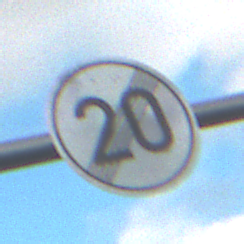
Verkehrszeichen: EndeGeschwindigkeit20
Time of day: SunriseSunset
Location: Outdoor (RoadRail)
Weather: PartlyCloudy
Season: NotSpecified
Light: Natural